Question: I have added an action sheet in my app. My application is tab bar based app.
I have added this in this way
'''
actionSheet = [[UIActionSheet alloc] initWithTitle:nil
delegate:self
cancelButtonTitle:@"Cancel"
destructiveButtonTitle:nil
otherButtonTitles:@"Take photo",@"Use existing photo",nil];
actionSheet.actionSheetStyle = UIBarStyleBlackTranslucent;
[actionSheet showFromTabBar:self.view];
'''
But it shows warning:
How can I remove it. As the same time I am in the tab in which I want to display the action sheet.
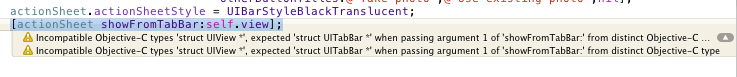
Answer: If you are use tabbar controller then use like this
'''
[actionSheet showFromTabBar:(UITabBar *)[appDelegate.tabBarController view]];
'''